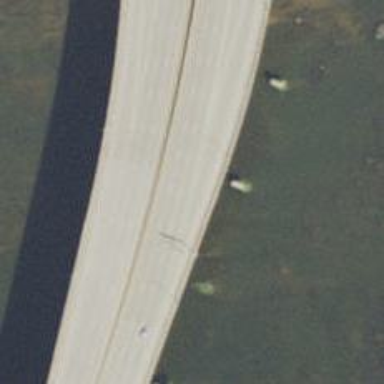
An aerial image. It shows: Bridge on trunk expressway.